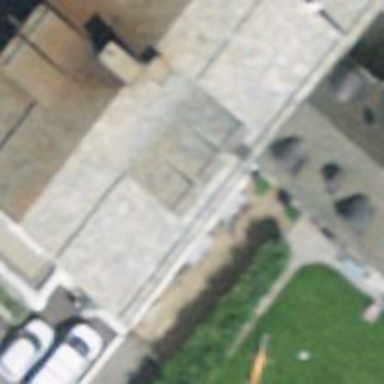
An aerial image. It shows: Hotel.